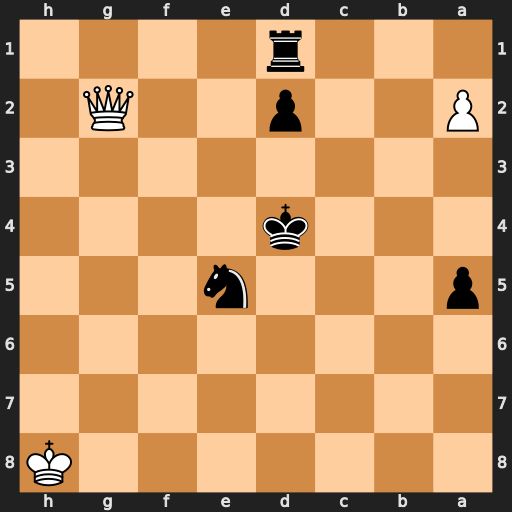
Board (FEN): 7K/8/8/p3n3/3k4/8/P2p2Q1/3r4
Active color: b
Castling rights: -
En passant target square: -
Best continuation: a4 a3 Kc3